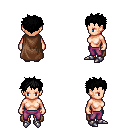
a pixel art fantasy rpg character, female body template, human, light skin, brown cape, magenta pants, black bedhead hairstyle, metal boots, four views (front, back, left, right), 2x2 character sprite sheet, small pixel art, hard edges, no anti-aliasing